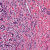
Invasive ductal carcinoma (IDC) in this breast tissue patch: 0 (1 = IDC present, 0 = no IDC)